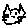
Label: cat